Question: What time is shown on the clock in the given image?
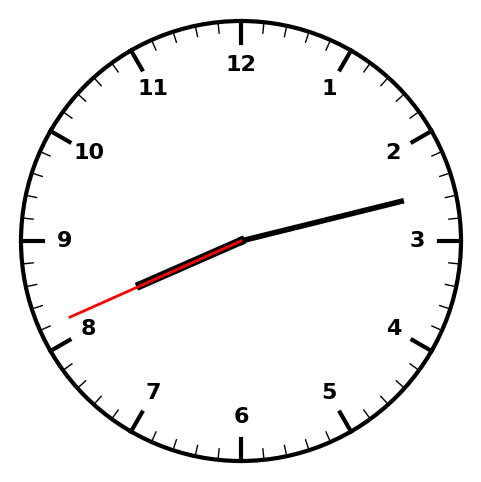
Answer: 08:12:41